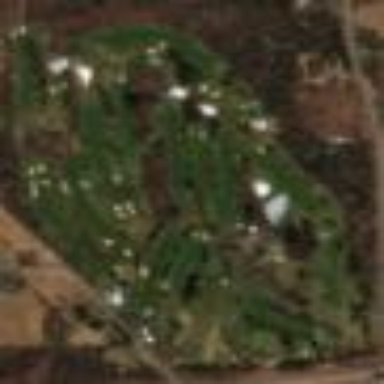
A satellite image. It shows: Golf course surrounded by greenery.